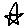
Label: star